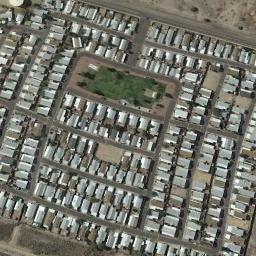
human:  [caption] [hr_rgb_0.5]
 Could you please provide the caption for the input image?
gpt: Behind the mobile homes park is a wood .

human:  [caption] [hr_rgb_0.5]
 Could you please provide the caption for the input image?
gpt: The dense mobile home park has lots of neatly arranged mobile homes and a green area .

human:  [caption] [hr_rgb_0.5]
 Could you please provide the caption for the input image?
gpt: There are many gray buildings arranged neatly in the mobile home park .

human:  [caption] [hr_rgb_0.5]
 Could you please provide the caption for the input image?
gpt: Many buildings are in the mobile home park .

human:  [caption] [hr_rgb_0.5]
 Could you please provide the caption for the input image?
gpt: The mobile home park is next to the bare land .